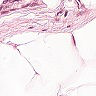
Metastatic tissue present: no